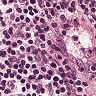
Metastatic tissue present: no